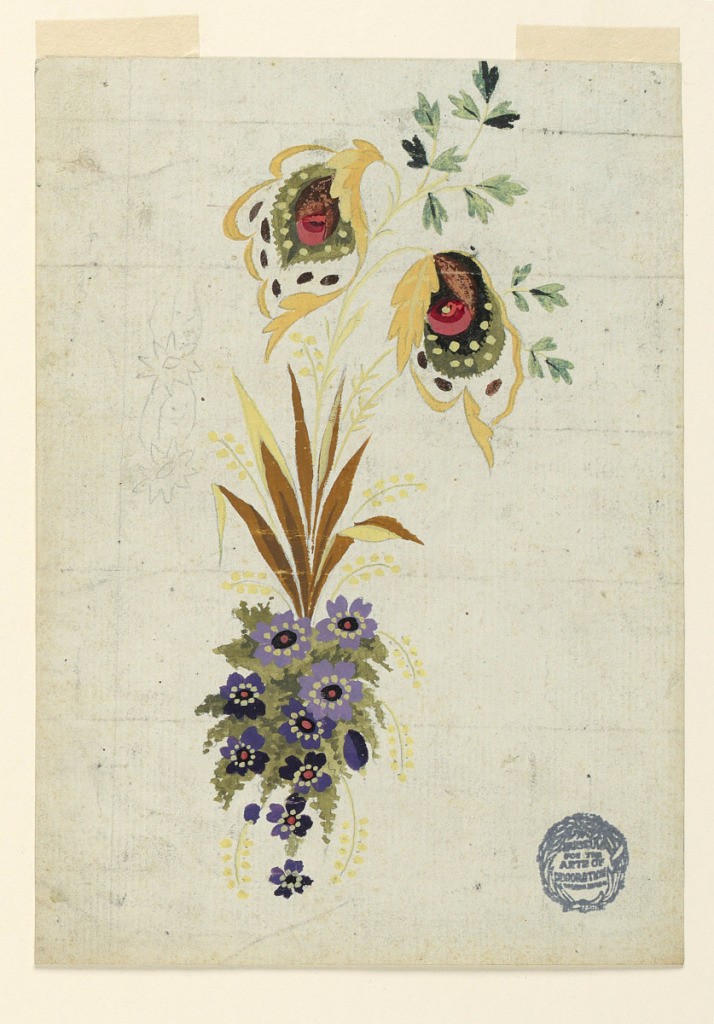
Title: Unfinished Design for a Waistcoat
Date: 1785-1795
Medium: Pencil and various gouache watercolors on paper
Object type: Drawing
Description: Unfinished design for the embroidered border of a man's waistcoat. A fantastical plant which shows two blossoms, rises from a patch of moss and blue flowers. A border motif is sketched at left: star blossoms connected by lines.